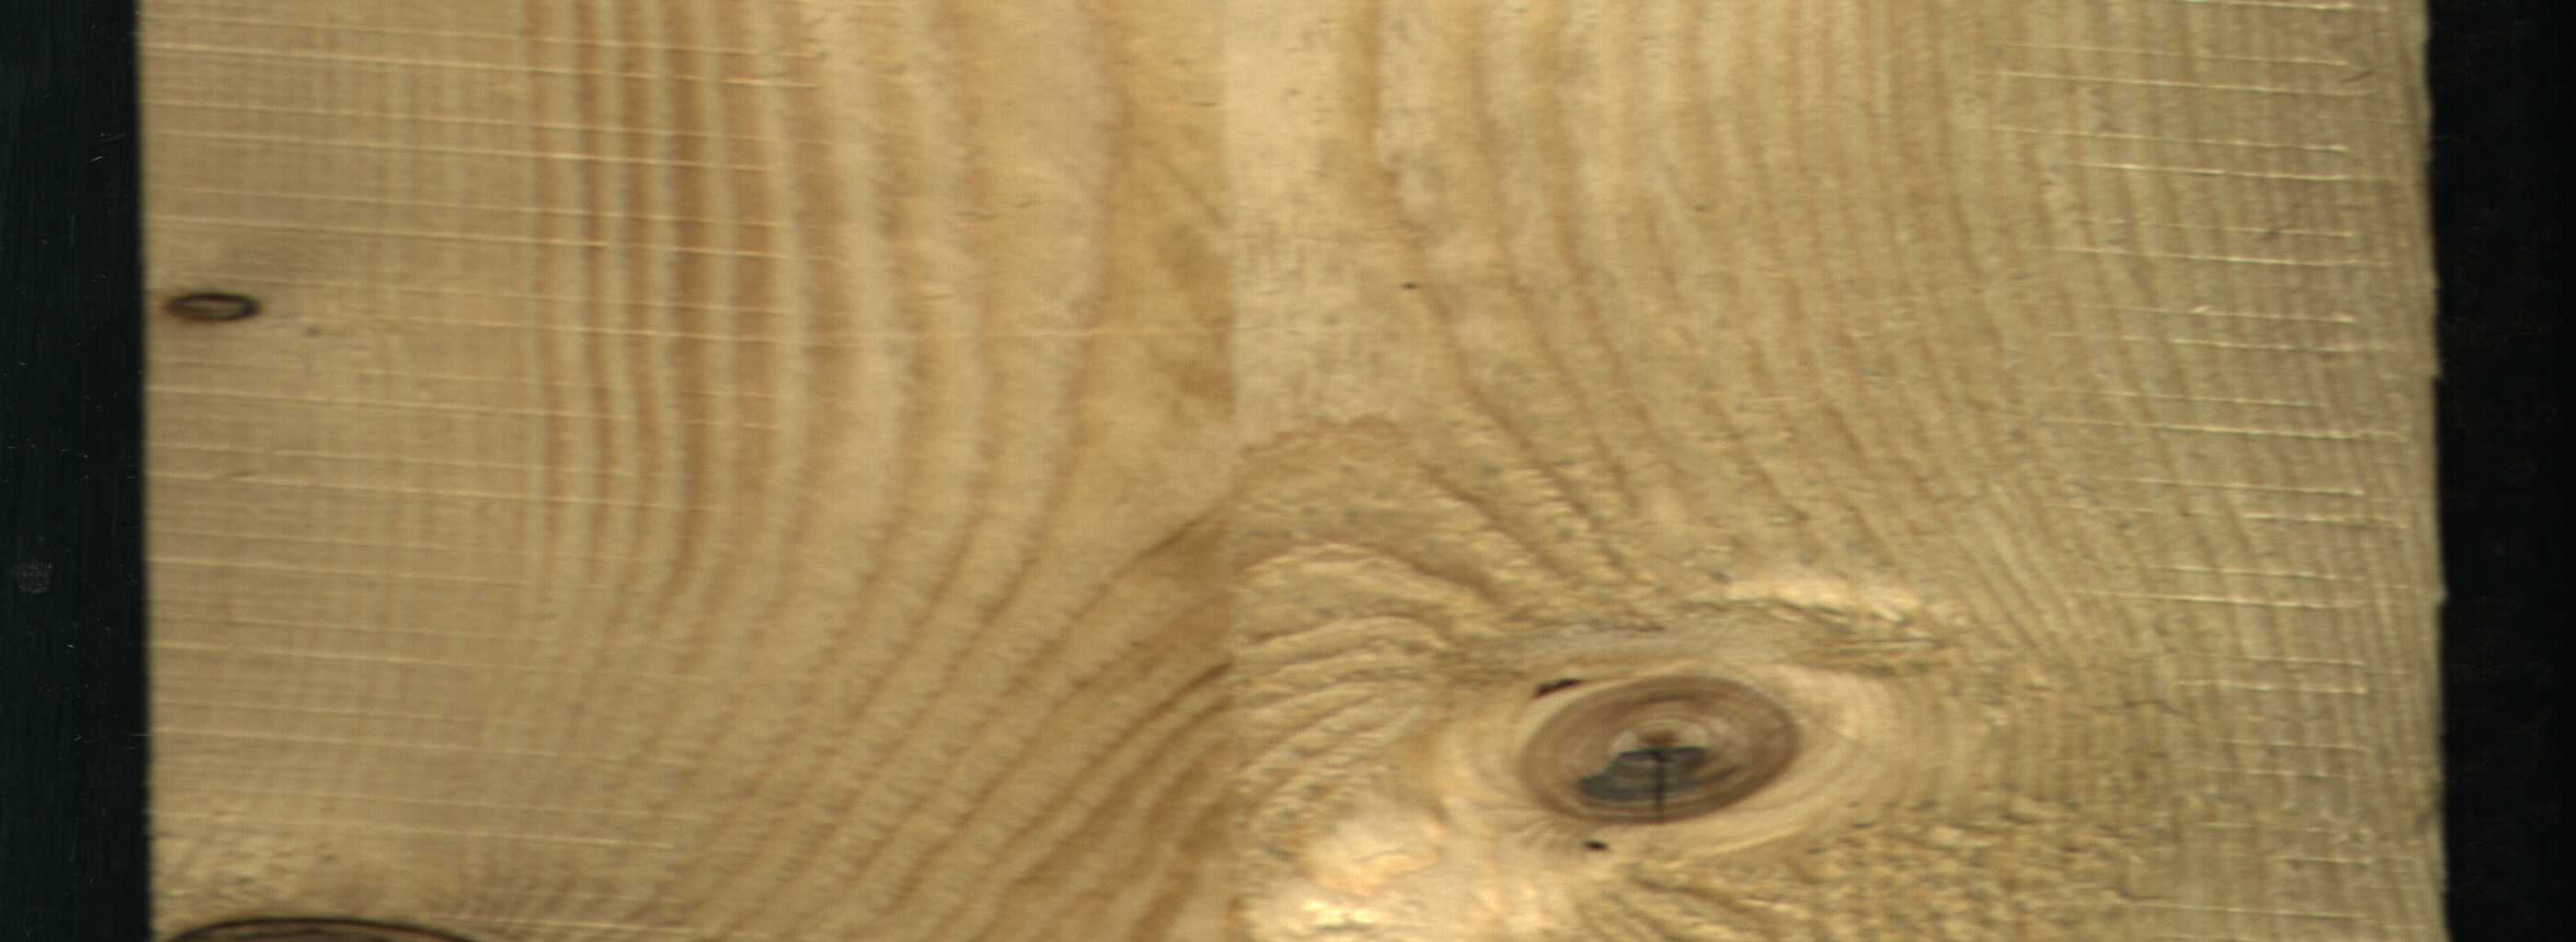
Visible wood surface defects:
Dead_Knot
Dead_Knot
Dead_Knot
Dead_Knot
Live_Knot